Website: home-depot
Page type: billing-address
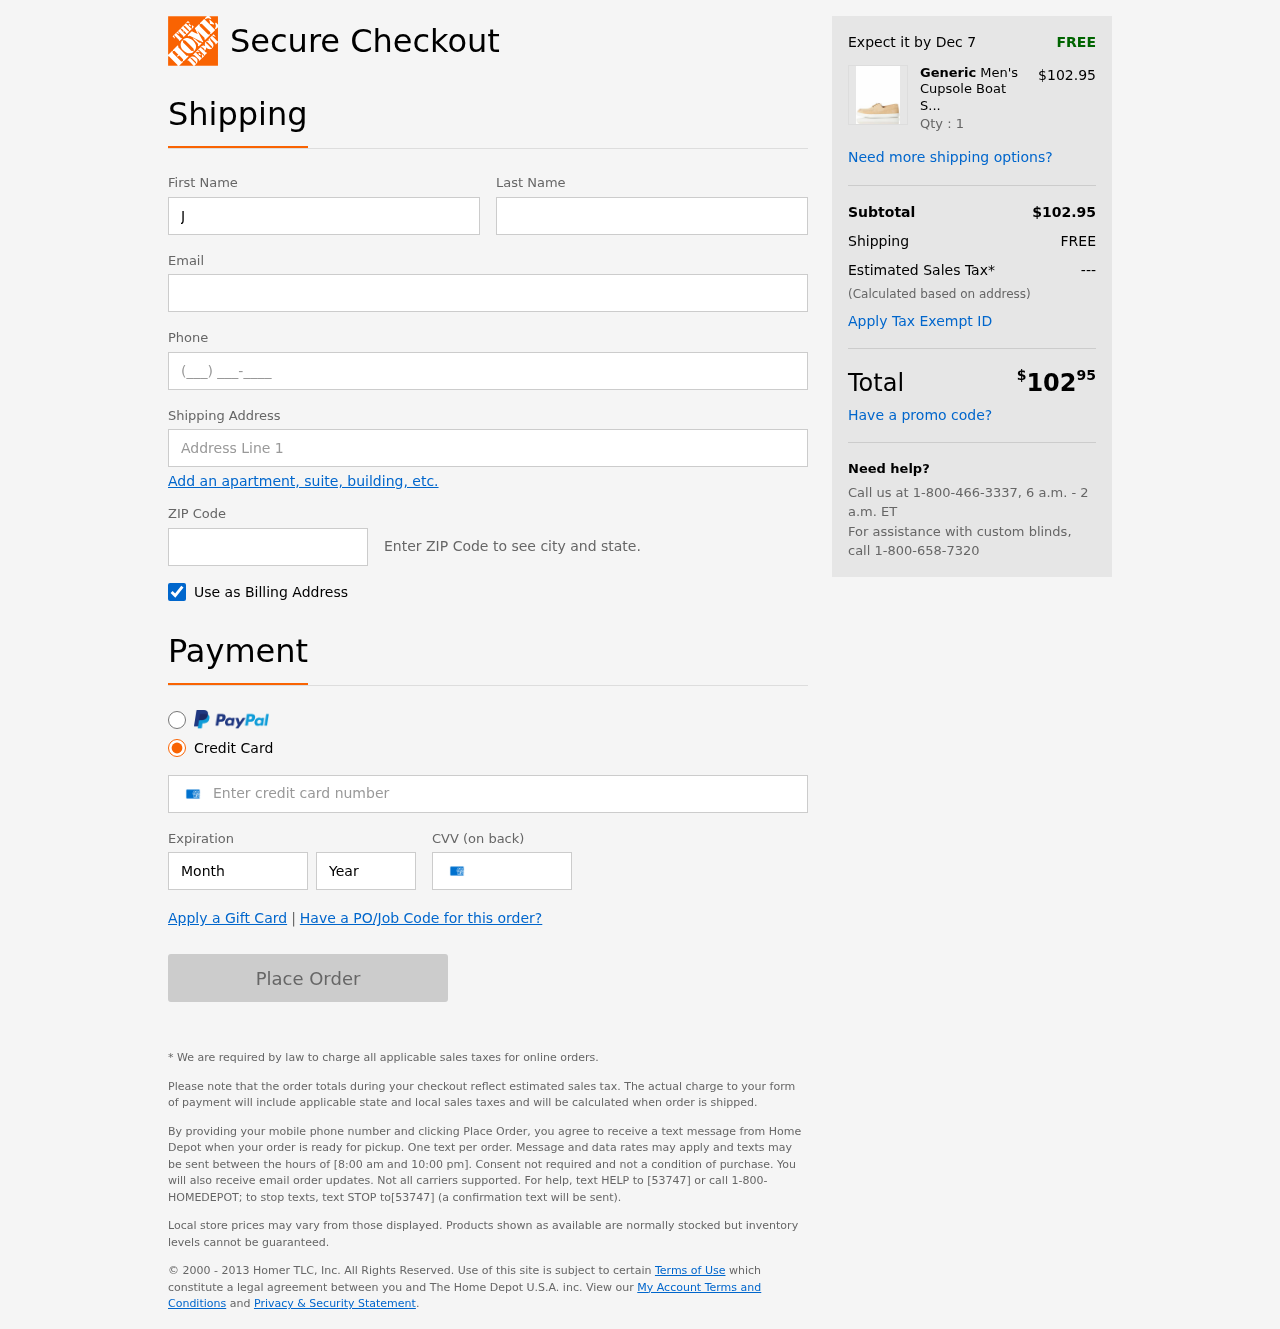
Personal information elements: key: PII_FIRSTNAME
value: Jennifer
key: PII_LASTNAME
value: West
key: PII_EMAIL
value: jennifer.west@yahoo.com
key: PII_PHONE
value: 3384077371
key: PII_STREET
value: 546 Jennifer Ways
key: PII_POSTCODE
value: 73476
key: PII_CARD_NUMBER
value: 3753 0185 0097 220
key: PII_CARD_EXPIRY_MONTH
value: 05
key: PII_CARD_CVV
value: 6898
Product elements: key: PRODUCT1_BRAND
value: Generic
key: PRODUCT1_NAME
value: Men's Cupsole Boat Shoe, Beige Suede, 9.5 us
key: PRODUCT1_PRICE
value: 102.95
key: PRODUCT1_QUANTITY
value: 1
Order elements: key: ORDER_DELIVERY_DATE
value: Dec 7
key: ORDER_SUBTOTAL
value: $102.95
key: ORDER_SHIPPING_COST
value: FREE
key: ORDER_TAX
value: ---
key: ORDER_TOTAL2
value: $10295